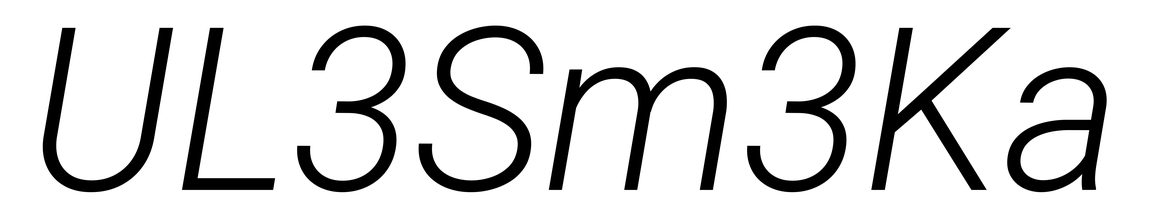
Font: Roboto-Italic_Light_Italic